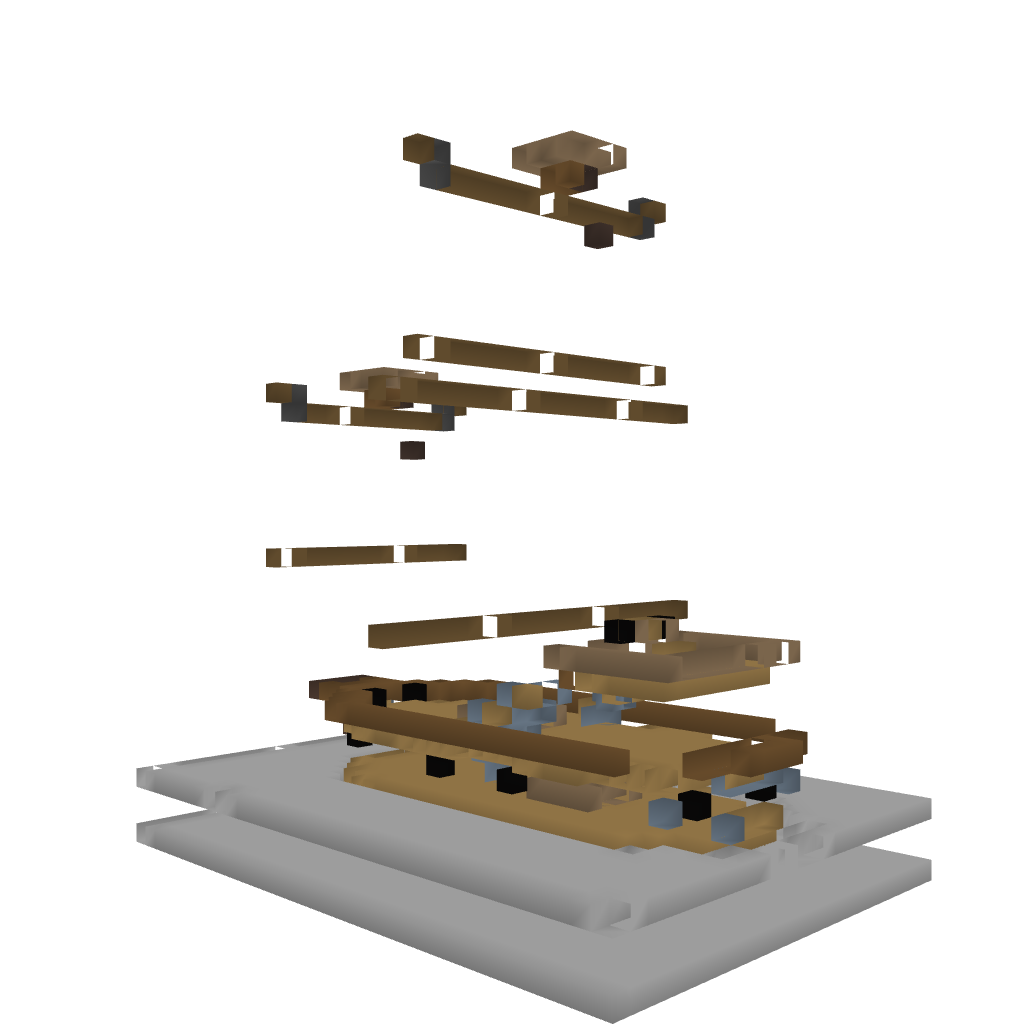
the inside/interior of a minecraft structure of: Small Boat 1